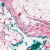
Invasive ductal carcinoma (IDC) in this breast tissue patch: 0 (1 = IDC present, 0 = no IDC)